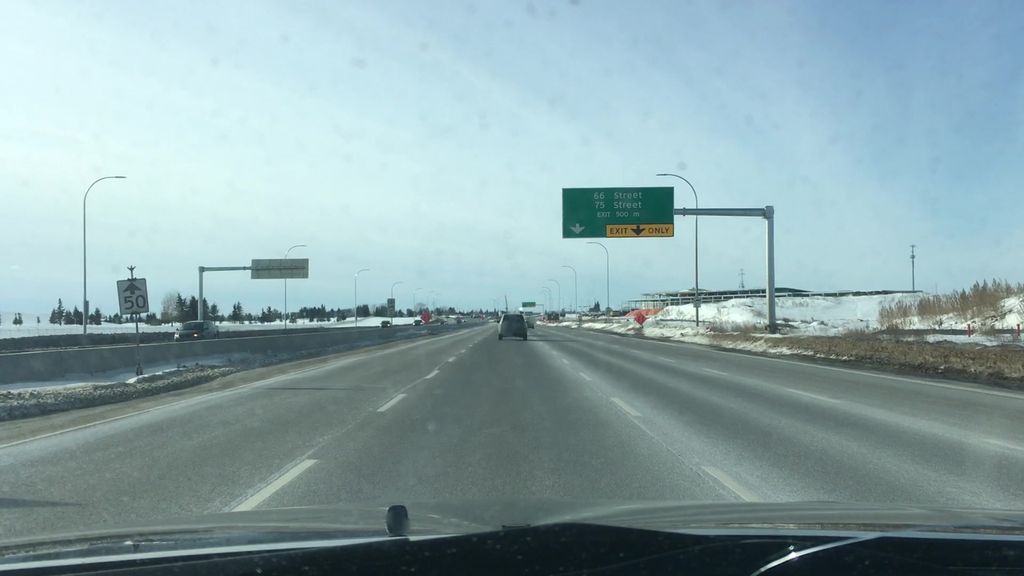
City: edmonton